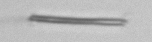
Label: fiber